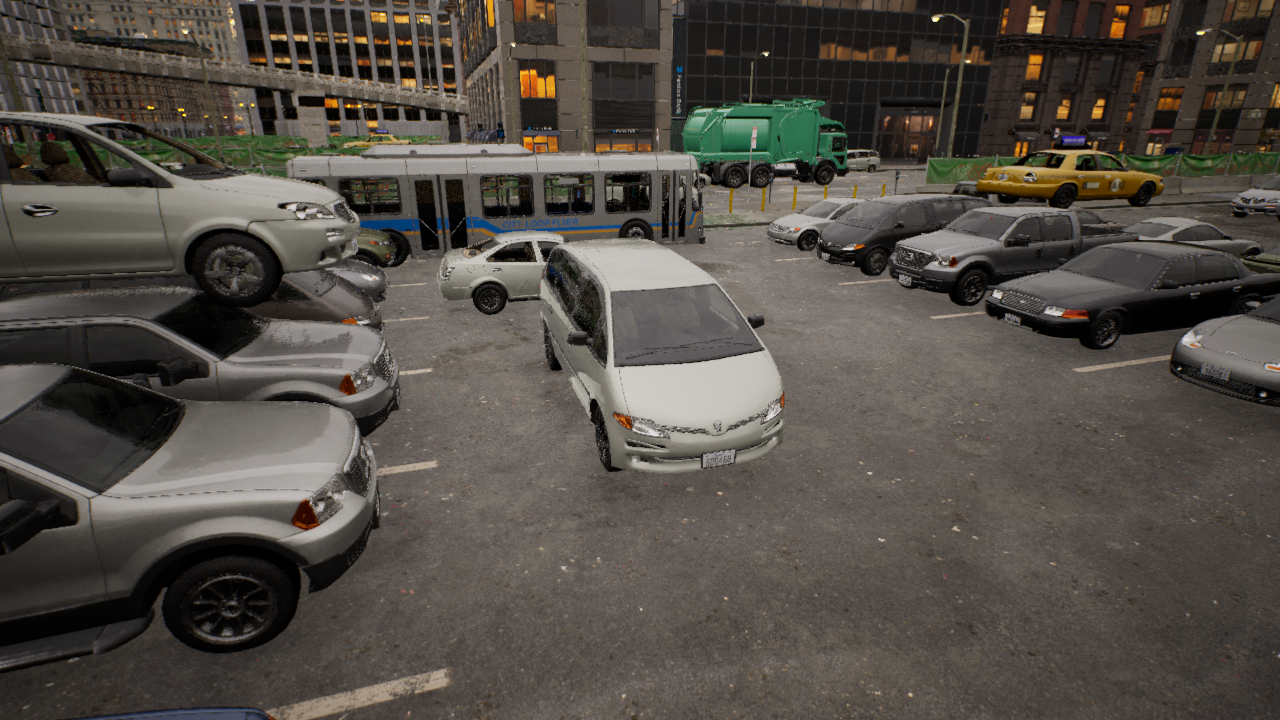
Venue: arterial
Lighting: golden hour
Vehicle rig: minivan